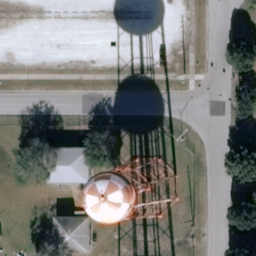
Label: storage tanks